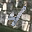
Label: 4